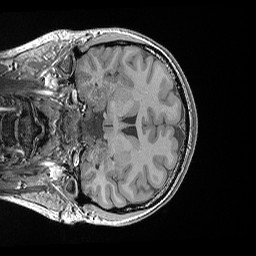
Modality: T1w
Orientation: coronal
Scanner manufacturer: siemens
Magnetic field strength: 3 T
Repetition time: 0.02 s
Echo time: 0.00492 s